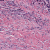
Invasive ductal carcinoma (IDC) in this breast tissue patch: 1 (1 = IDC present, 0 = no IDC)